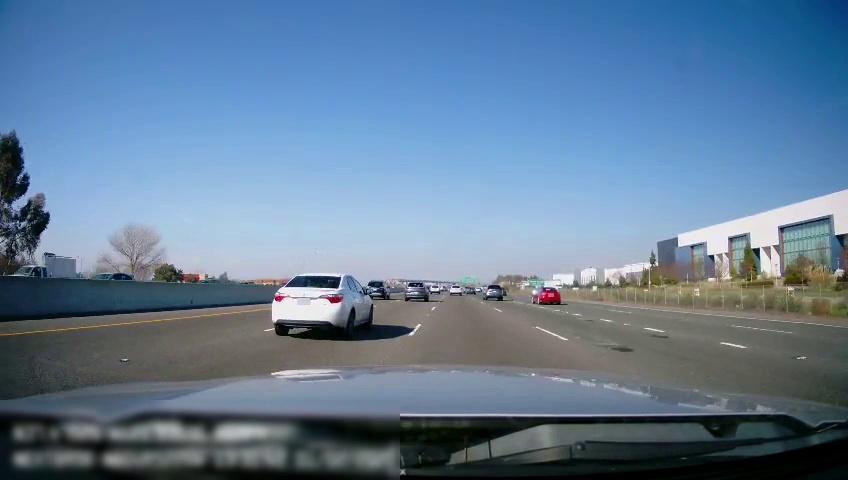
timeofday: Day
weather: Sunny
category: Vehicles | Truck
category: Vehicles | Car
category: Drivable Space
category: Vehicles | Truck
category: Vehicles | Bus
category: Vehicles | Car
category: Vehicles | Car
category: Vehicles | Car
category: Vehicles | SUV
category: Vehicles | SUV
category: Vehicles | SUV
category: Vehicles | SUV
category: Vehicles | SUV
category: Vehicles | Car
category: Lanes | Alternate Lane
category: Lanes | Alternate Lane
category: Lanes | Alternate Lane
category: Lanes | Current Lane
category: Lanes | Current Lane
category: Lanes | Alternate Lane
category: Lanes | Alternate Lane
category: Traffic | Signs
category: Traffic | Signs